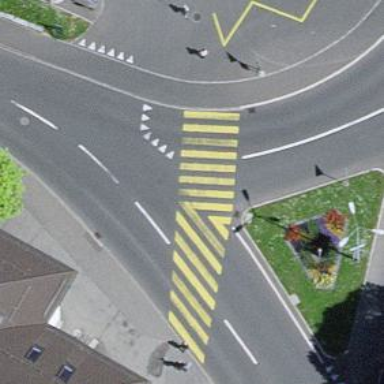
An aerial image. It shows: Uncontrolled zebra crossing on the road.